Interaction volume radius: 10 \u00c5
Interaction volume height: 15 \u00c5
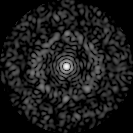
Disorder parameter: 0.8642